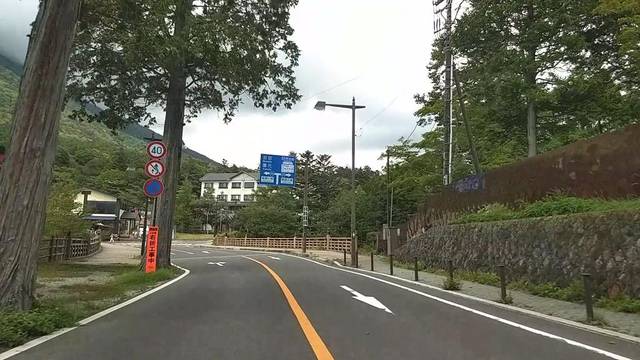
Region: Japan
Coordinates: 36.739, 139.497